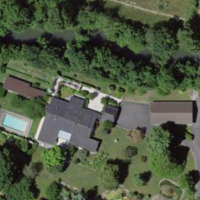
EUNIS habitat code: 54
Species observed at this site:
Phylloscopus collybita